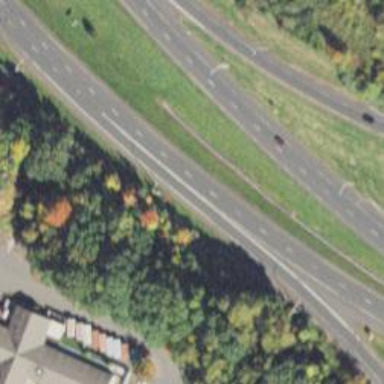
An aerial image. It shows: Motorway junction.